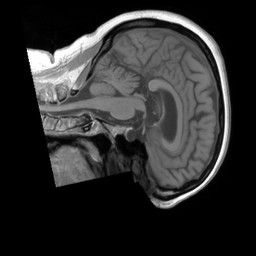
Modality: T1w
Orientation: sagittal
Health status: ill
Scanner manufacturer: siemens
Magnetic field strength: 3 T
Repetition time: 0.4 s
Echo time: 0.00246 s